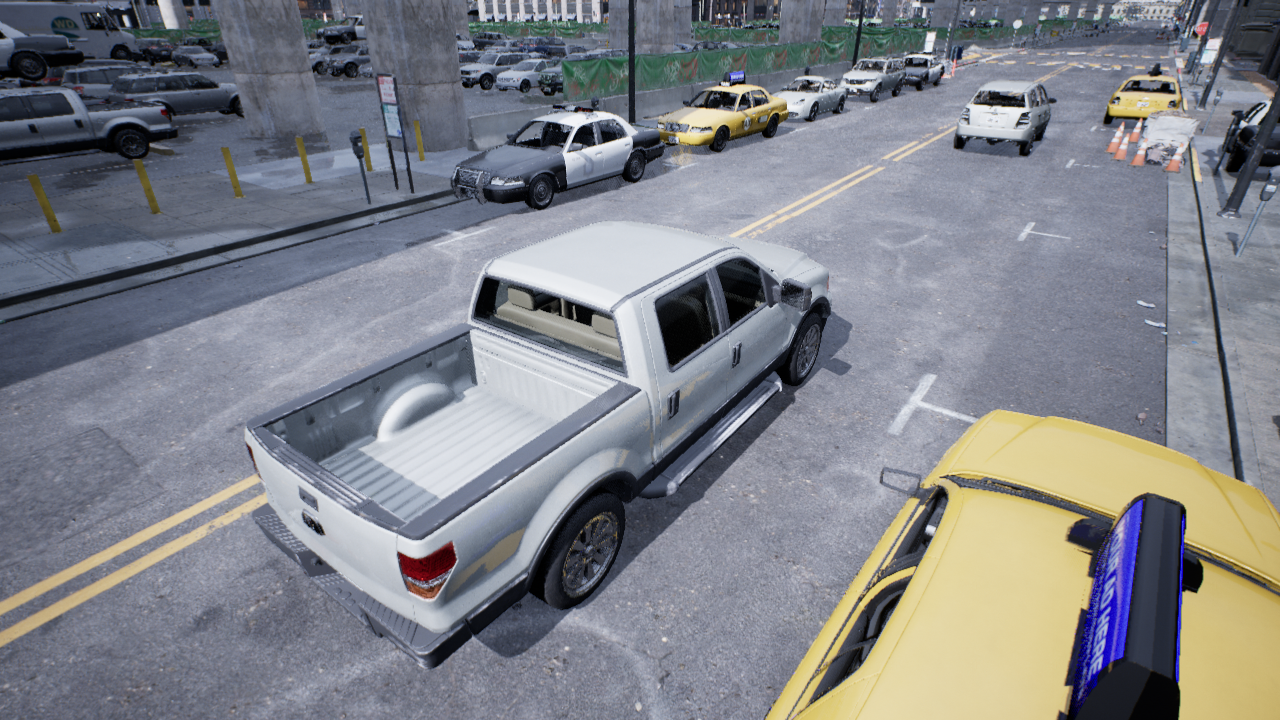
Venue: downtown
Lighting: overcast
Vehicle rig: pickup